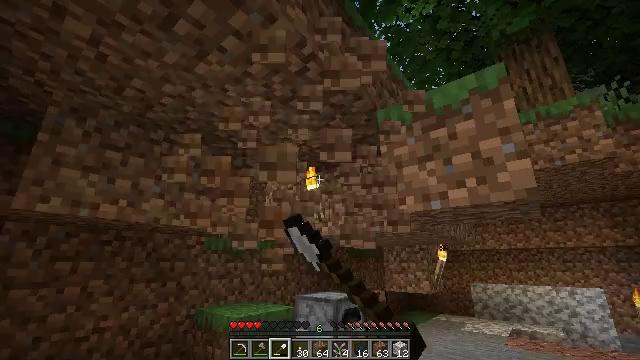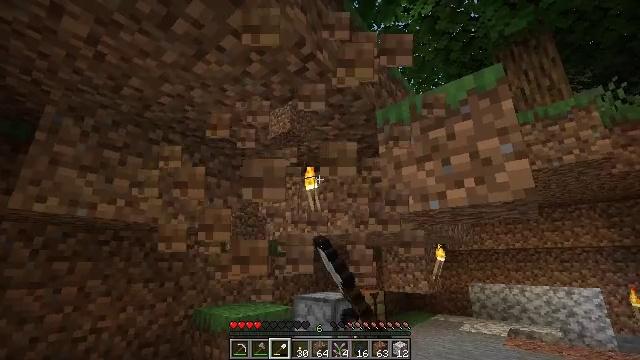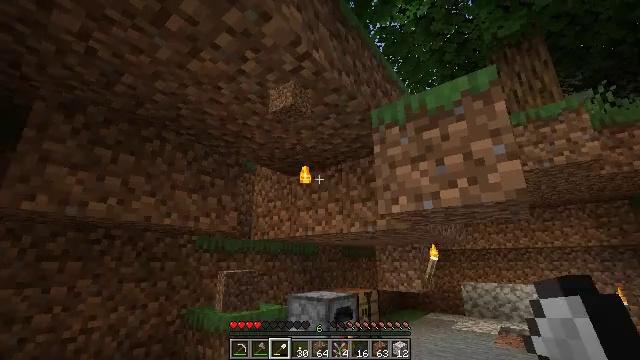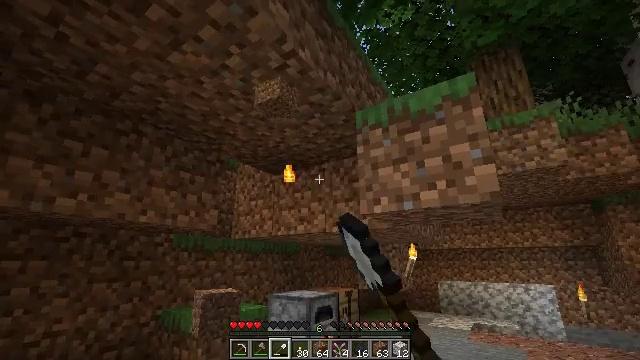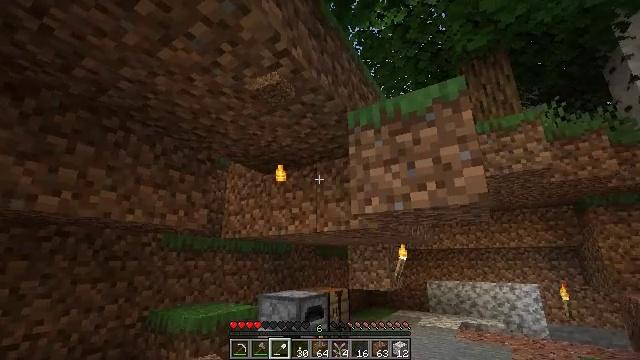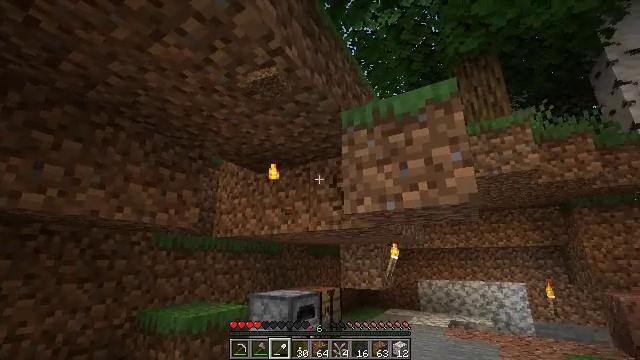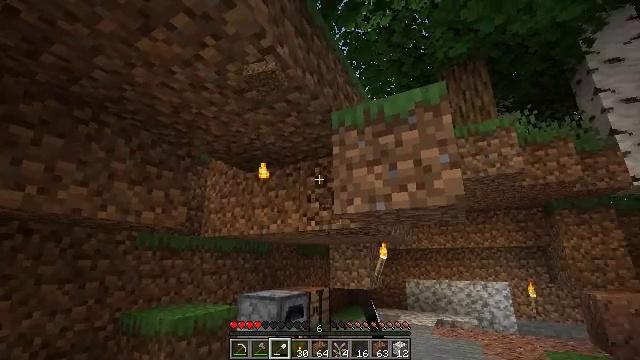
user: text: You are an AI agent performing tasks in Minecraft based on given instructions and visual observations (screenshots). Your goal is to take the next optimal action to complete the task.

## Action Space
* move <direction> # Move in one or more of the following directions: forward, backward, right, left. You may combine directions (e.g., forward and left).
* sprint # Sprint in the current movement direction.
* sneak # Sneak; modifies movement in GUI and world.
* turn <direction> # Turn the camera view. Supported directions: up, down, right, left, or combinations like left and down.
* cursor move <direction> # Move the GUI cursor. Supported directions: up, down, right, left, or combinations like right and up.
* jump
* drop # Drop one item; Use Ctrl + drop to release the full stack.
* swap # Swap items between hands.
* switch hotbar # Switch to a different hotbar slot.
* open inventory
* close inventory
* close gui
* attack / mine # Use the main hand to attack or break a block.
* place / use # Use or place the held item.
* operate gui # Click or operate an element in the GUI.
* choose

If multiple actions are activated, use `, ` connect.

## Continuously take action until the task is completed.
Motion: motion action
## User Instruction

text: Mine the wall torch to remove it.
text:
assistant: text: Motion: attack / mine
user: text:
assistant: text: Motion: turn right, attack / mine
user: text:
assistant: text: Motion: turn right, attack / mine
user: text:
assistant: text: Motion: turn right, attack / mine
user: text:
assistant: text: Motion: turn right, attack / mine
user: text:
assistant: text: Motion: turn right, attack / mine
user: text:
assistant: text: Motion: attack / mine